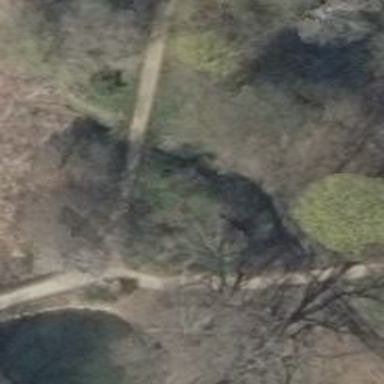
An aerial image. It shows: Footway bridge.